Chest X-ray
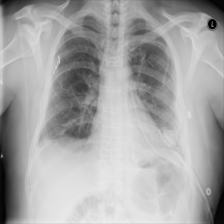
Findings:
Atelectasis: negative
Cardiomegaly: negative
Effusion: negative
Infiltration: negative
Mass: negative
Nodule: negative
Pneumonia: negative
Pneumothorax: negative
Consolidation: negative
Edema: negative
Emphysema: negative
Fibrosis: negative
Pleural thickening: negative
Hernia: negative